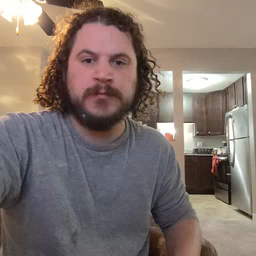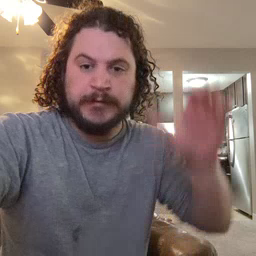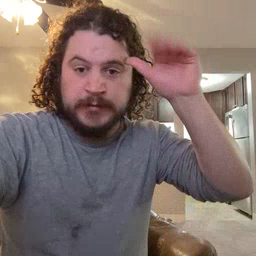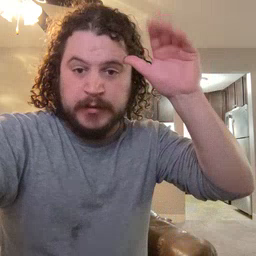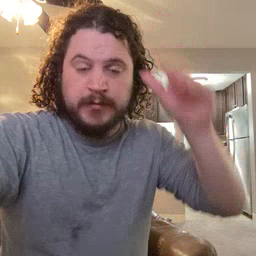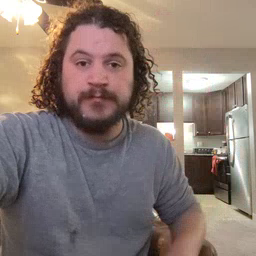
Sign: donkey